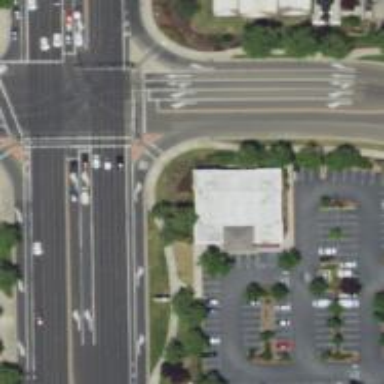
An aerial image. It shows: Asphalt road with secondary link designation.